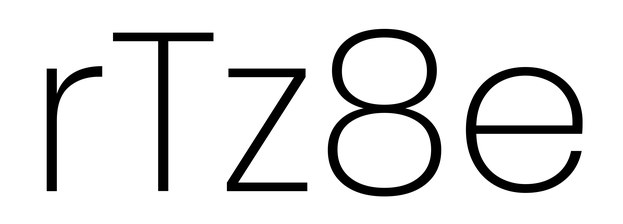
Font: Poppins-ExtraLight